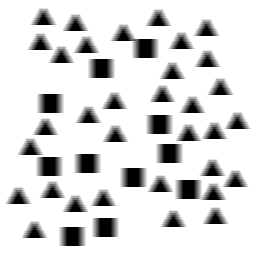
Squares: 11
Triangles: 33
Stars: 0
Total shapes: 44